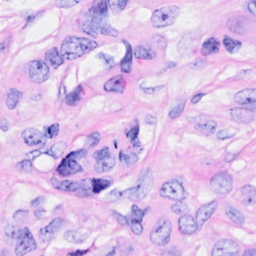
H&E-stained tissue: Breast